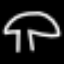
Label: mushroom